Field crop: tomato
Growth stage: 1
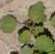
Species: solanum